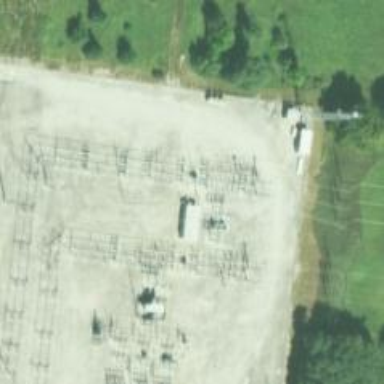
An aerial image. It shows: Switch used for power control.